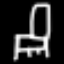
Label: chair